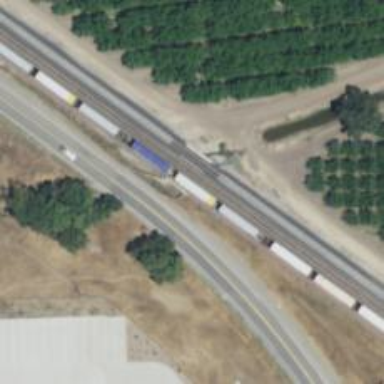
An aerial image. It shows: Railway bridge over siding.